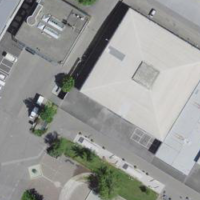
EUNIS habitat code: 54
Species observed at this site:
Hedera helix
Medicago lupulina
Impatiens parviflora